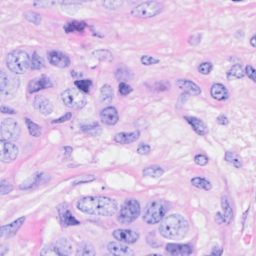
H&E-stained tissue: Breast